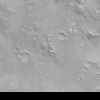
Atmospheric dust classification: not_dusty